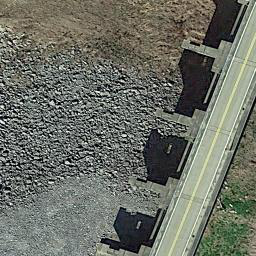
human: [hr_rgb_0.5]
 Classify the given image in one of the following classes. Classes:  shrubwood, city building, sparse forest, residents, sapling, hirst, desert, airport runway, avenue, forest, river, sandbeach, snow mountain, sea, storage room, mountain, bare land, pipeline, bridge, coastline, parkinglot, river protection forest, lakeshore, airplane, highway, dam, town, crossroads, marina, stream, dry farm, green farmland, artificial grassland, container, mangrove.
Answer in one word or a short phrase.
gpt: dam